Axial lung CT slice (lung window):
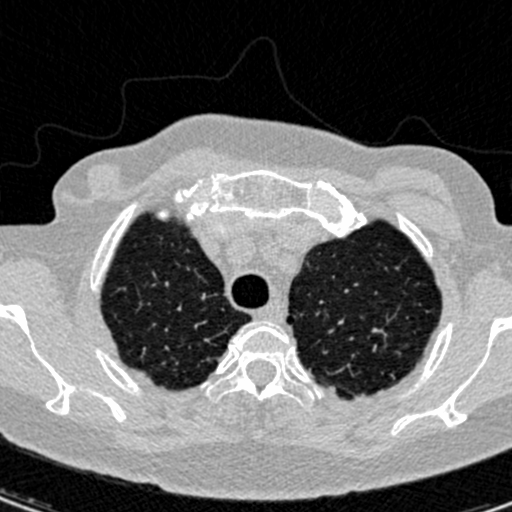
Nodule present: no